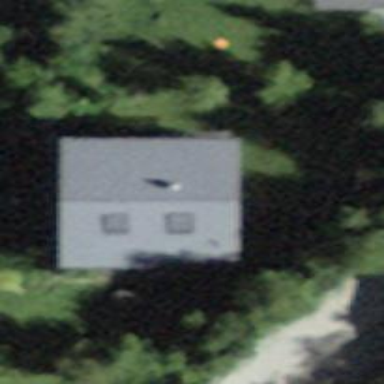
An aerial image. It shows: Building with ridge on the roof.